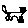
Label: cat